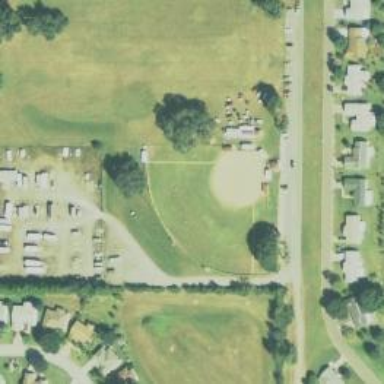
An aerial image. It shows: Baseball pitch for leisure and sports activities.